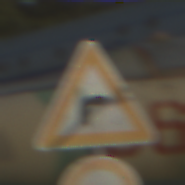
Verkehrszeichen: KurveRechts
Zusatzzeichen unten: UeberholverbotKraftfahrzeuge
Umgebung: Outdoor, Special
Tageszeit: SunriseSunset
Wetter: Clear
Licht: Natural
Jahreszeit: NotSpecified
Kontrast: MediumContrast